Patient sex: F
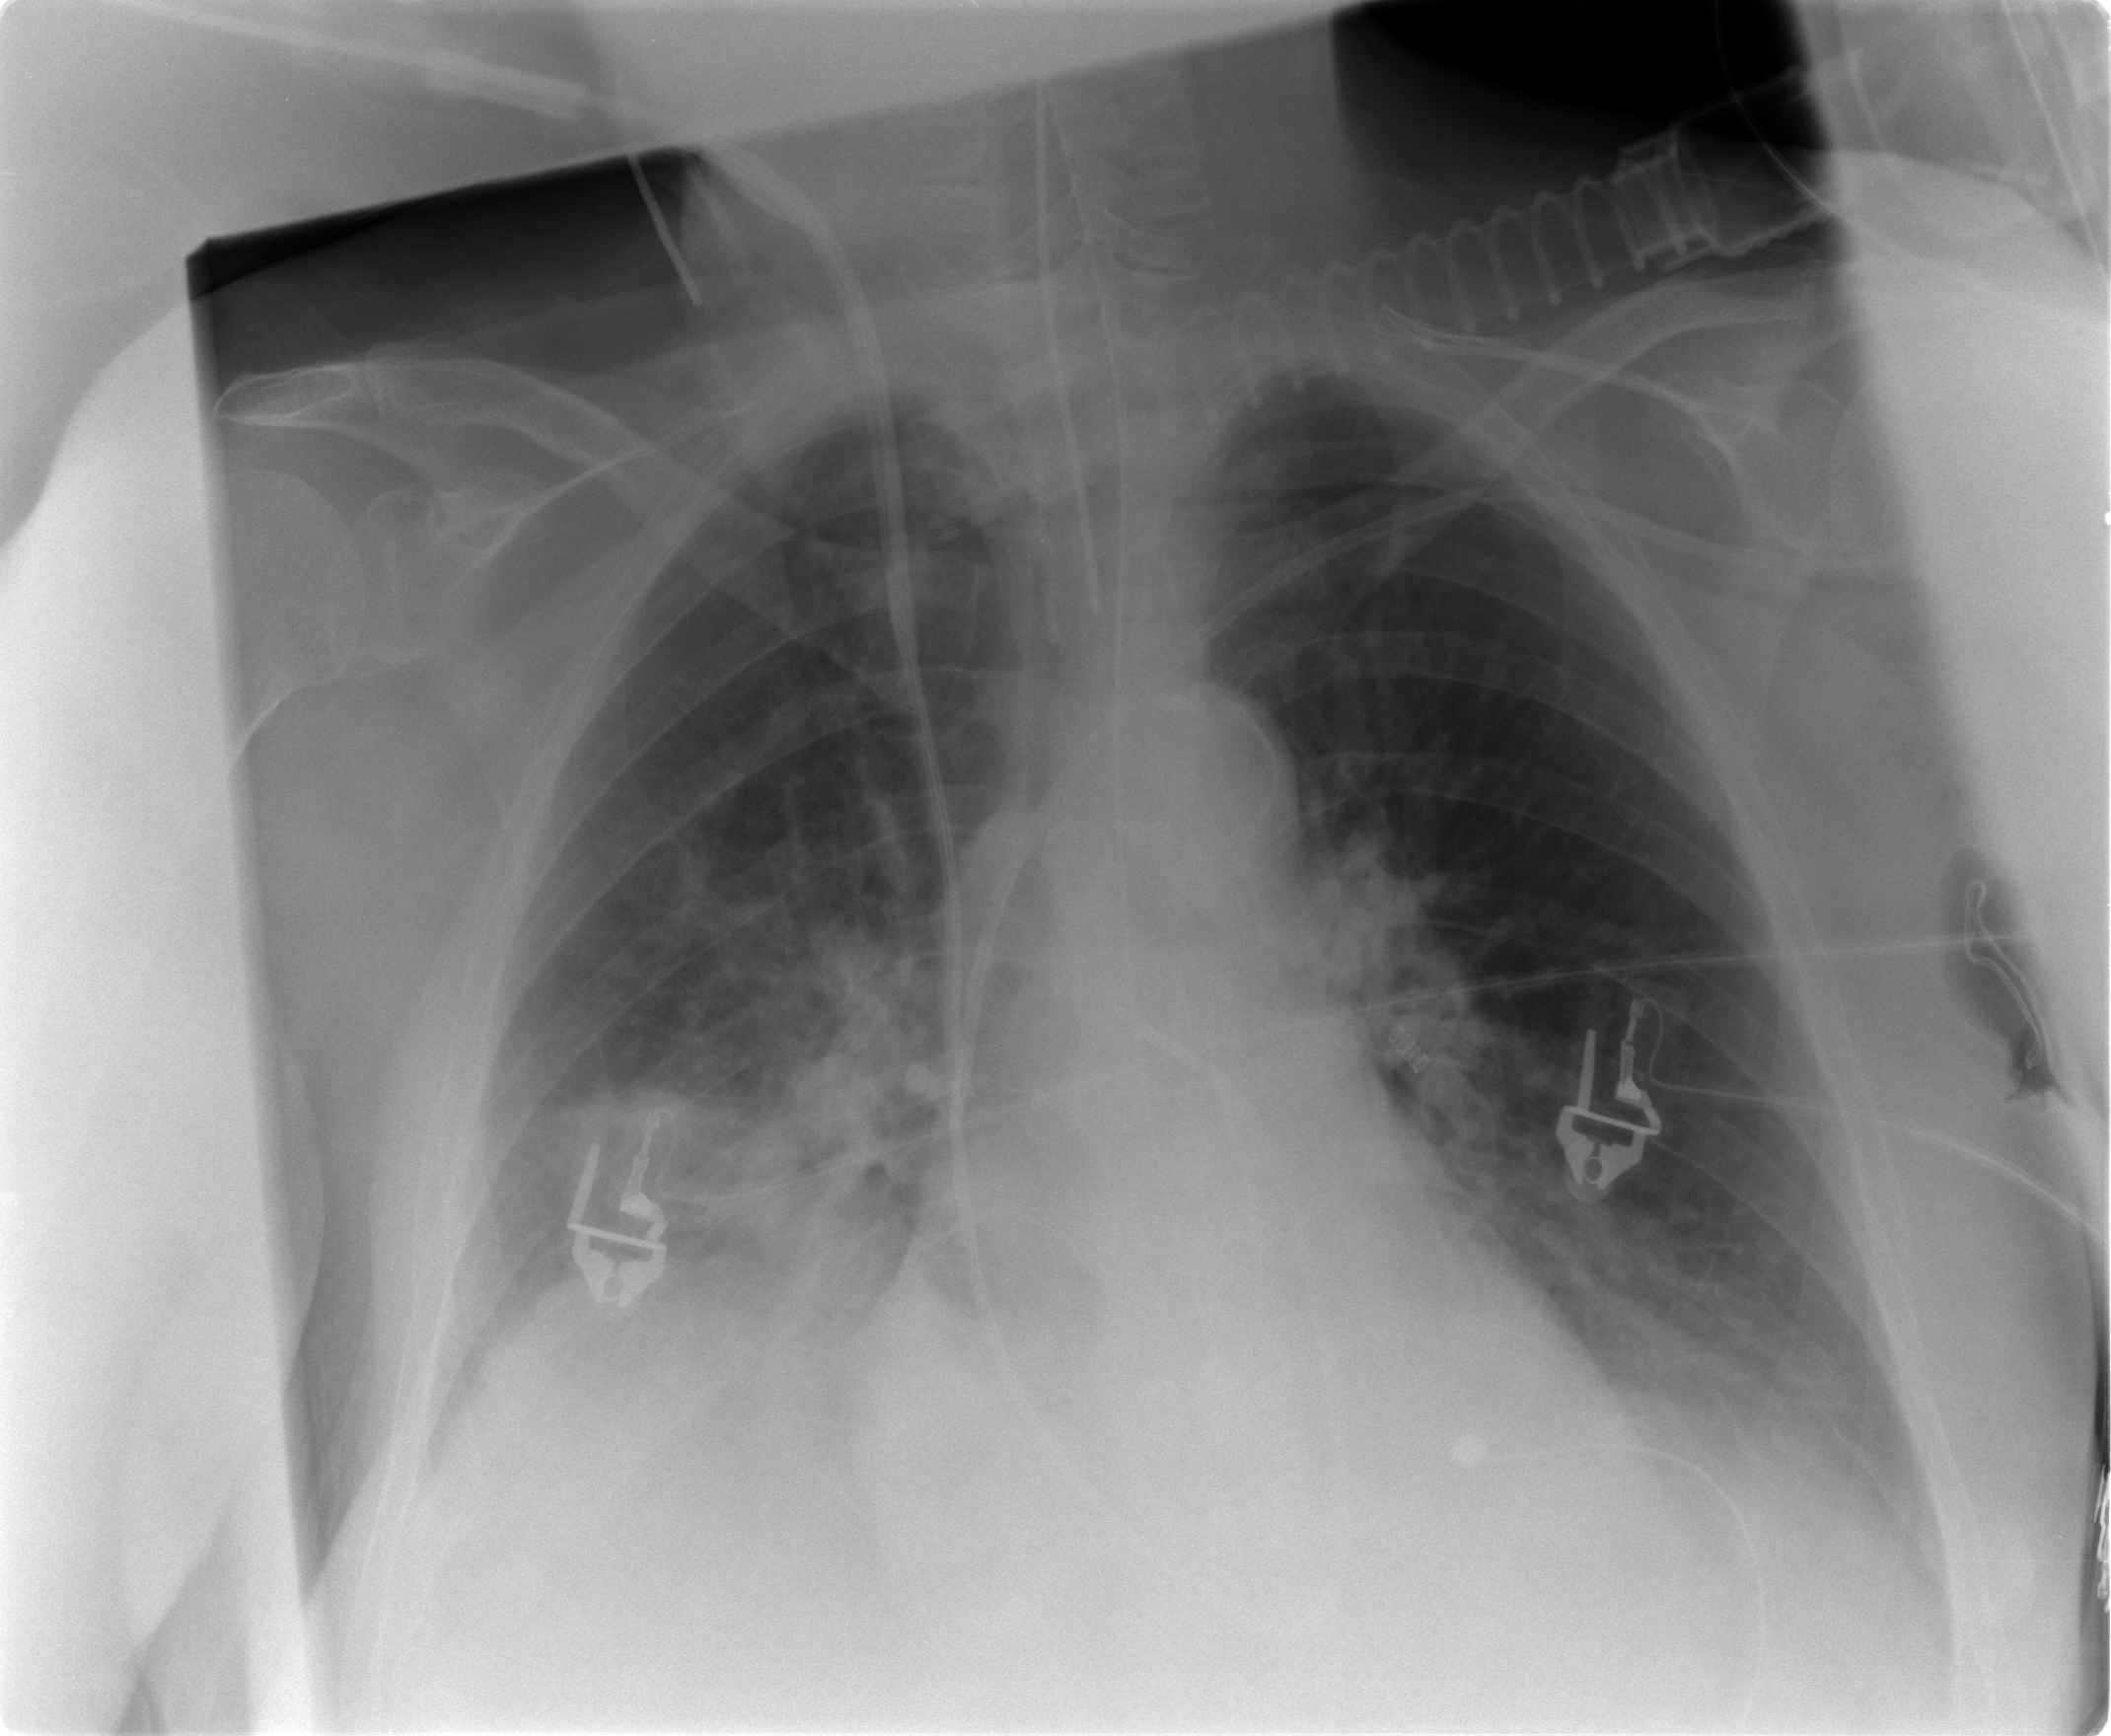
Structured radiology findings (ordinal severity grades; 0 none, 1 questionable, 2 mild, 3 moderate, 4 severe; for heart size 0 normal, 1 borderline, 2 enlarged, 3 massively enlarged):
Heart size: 2
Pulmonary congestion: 3
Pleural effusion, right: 2
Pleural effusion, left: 2
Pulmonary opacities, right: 3
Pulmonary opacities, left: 2
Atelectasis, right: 2
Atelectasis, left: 2